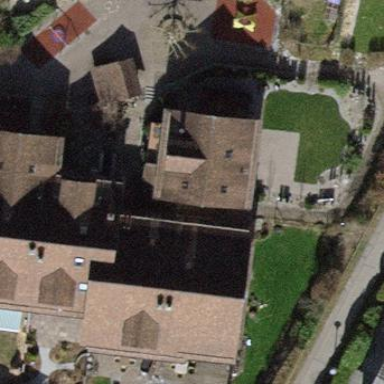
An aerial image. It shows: Residential building.